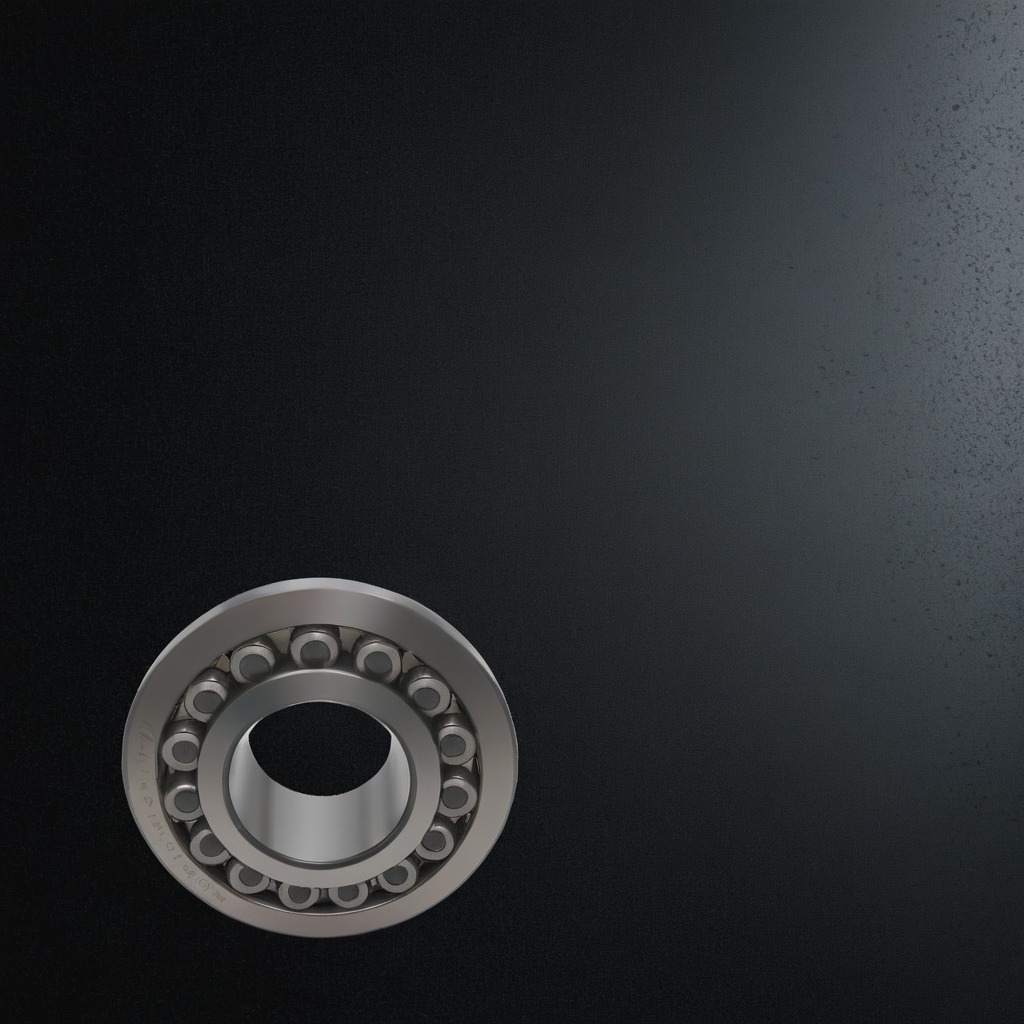
A metal ball bearing is lying on the clean granite tabletop.